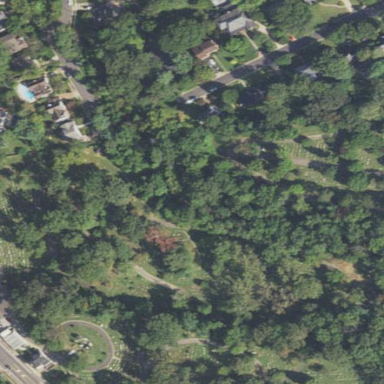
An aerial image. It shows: Cemetery with graves.